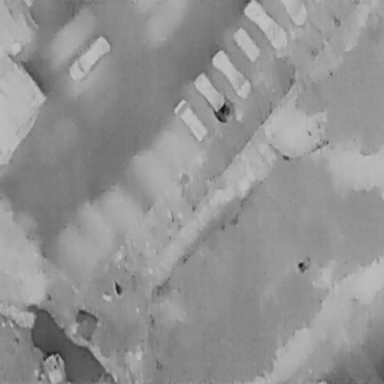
There are six Cars in the infrared image.